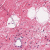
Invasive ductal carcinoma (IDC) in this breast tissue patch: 0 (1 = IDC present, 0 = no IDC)